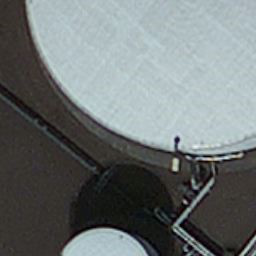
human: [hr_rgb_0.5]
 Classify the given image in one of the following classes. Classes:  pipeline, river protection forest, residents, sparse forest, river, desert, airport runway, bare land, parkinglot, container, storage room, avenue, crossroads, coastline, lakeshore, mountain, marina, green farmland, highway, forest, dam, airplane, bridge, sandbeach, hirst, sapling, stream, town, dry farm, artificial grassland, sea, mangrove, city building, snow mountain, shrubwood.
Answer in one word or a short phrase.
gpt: storage room